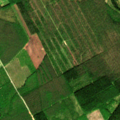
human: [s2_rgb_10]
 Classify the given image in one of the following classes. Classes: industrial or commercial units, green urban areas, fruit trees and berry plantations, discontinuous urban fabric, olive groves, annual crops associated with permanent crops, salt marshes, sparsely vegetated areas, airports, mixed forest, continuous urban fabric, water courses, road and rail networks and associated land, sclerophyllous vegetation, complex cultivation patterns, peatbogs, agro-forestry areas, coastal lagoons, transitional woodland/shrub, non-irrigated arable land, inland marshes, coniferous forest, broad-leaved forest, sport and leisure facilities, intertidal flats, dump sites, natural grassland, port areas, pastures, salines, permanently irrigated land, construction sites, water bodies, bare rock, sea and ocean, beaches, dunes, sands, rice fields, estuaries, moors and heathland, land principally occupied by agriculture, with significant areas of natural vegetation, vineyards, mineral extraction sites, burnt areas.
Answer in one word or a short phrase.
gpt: coniferous forest, mixed forest